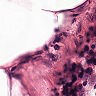
Metastatic tissue present: no